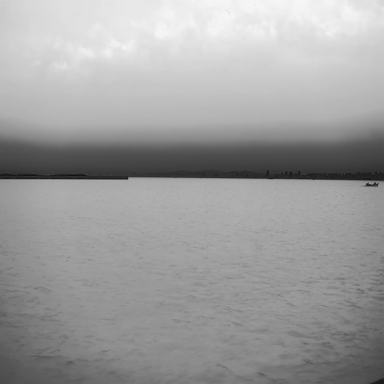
There are three bulk_carriers in the infrared image.